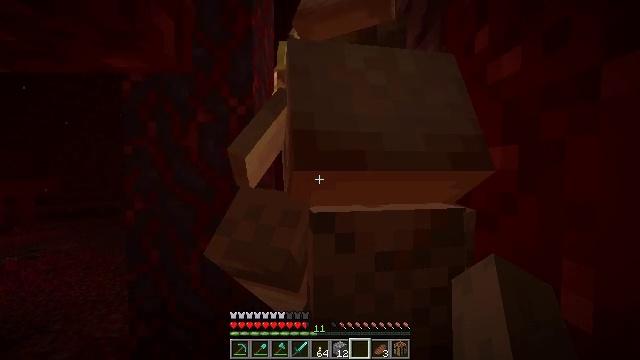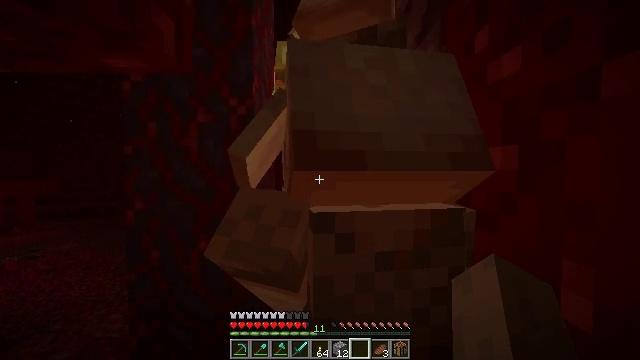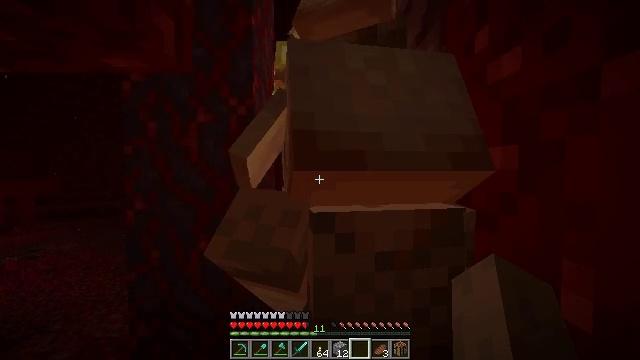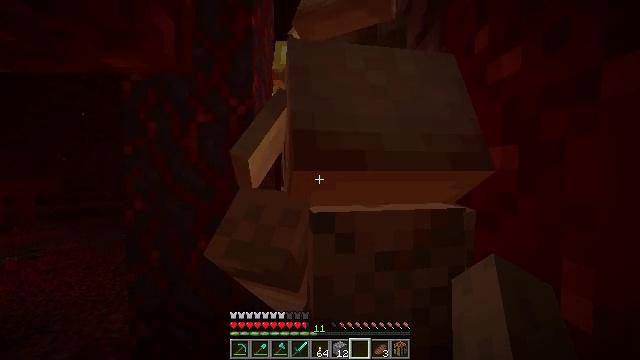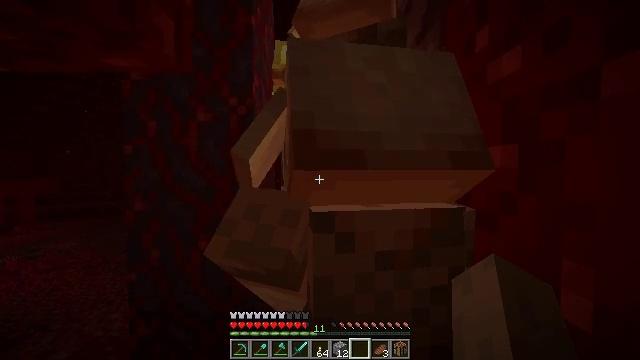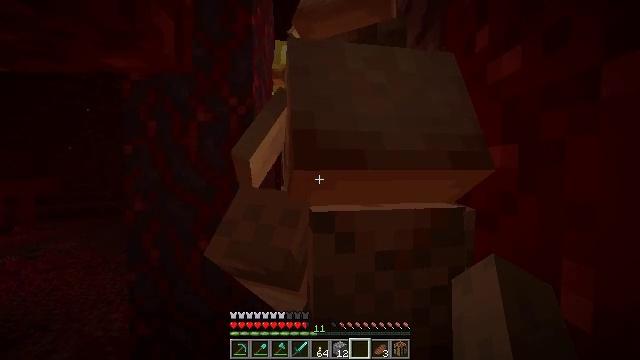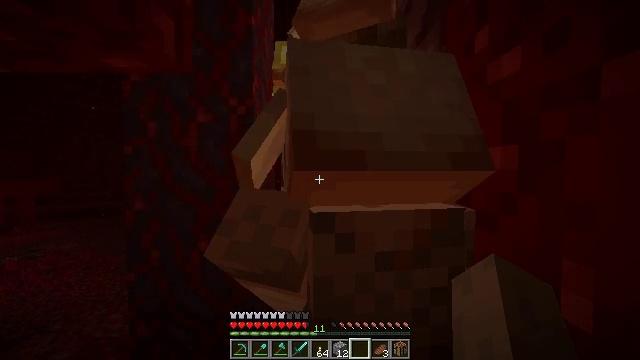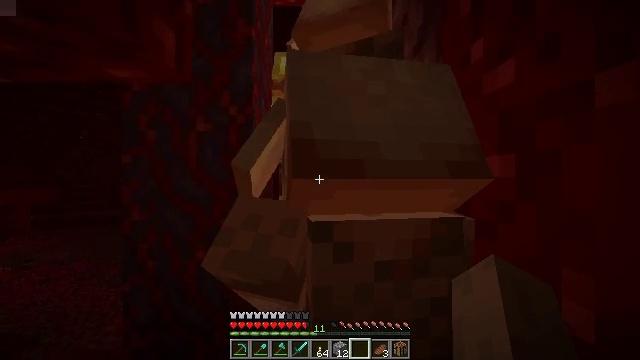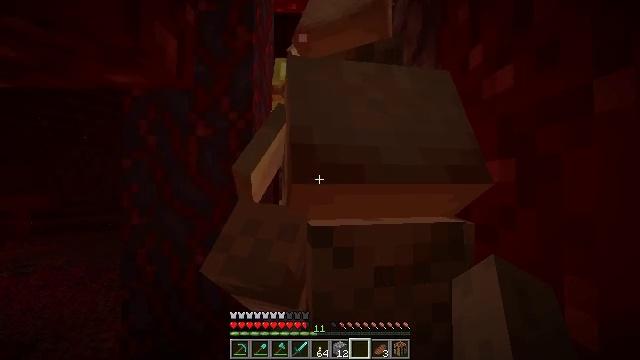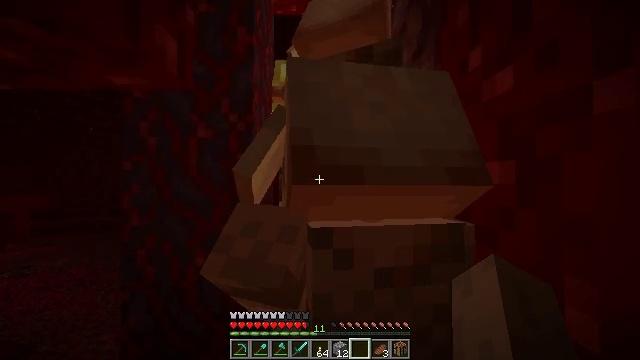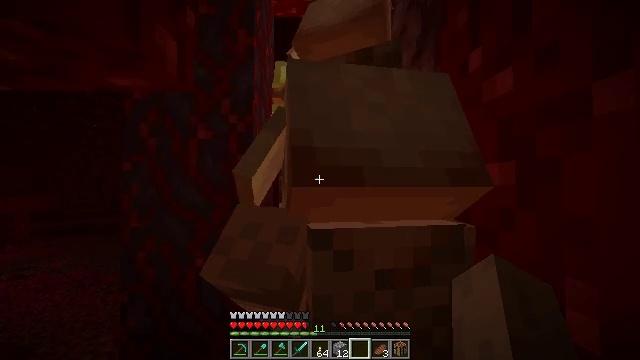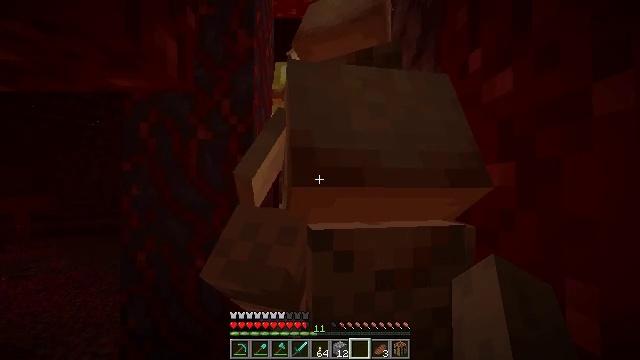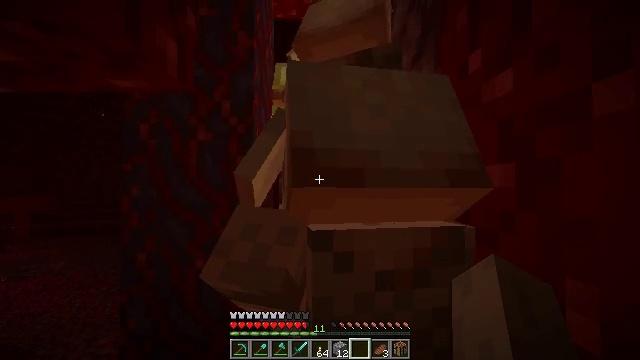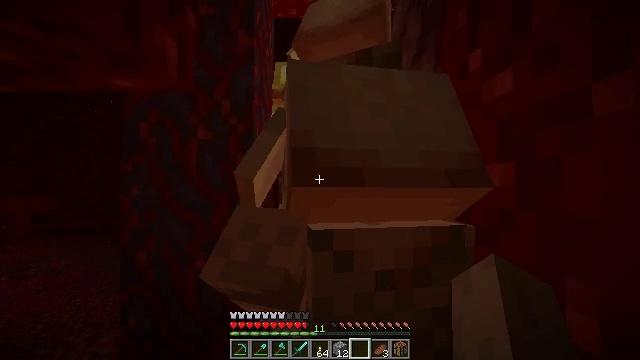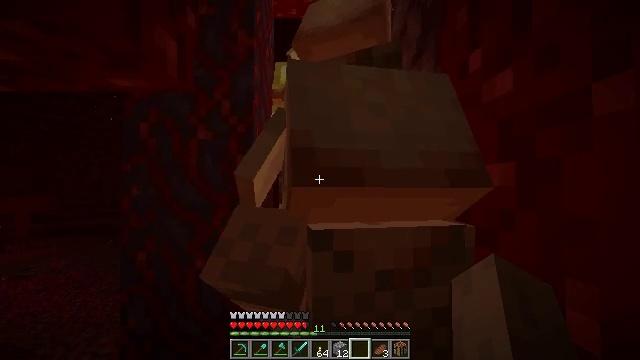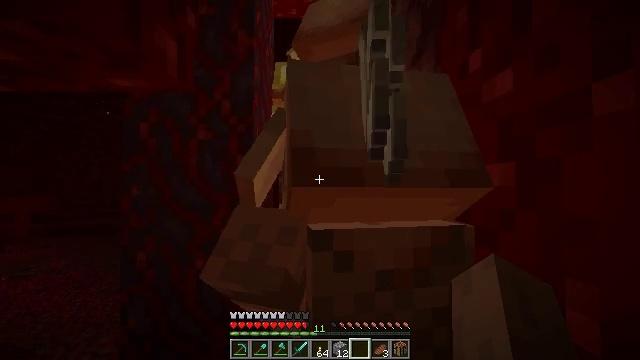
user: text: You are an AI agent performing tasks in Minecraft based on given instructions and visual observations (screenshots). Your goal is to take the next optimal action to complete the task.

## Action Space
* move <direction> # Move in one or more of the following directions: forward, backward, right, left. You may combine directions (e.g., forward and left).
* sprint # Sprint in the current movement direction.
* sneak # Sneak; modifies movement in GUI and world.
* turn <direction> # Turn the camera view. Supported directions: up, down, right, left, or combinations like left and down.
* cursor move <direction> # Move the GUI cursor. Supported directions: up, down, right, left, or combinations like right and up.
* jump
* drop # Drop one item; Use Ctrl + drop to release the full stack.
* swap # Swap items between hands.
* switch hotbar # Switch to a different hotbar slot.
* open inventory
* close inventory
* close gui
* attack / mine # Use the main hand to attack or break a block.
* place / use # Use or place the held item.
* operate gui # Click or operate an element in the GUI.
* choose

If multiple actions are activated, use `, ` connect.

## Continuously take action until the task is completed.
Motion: motion action
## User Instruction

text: Remove a quartz from the inventory.
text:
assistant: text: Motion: no_op
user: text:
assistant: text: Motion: no_op
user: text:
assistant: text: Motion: no_op
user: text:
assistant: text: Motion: no_op
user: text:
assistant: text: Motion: no_op
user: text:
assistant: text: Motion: no_op
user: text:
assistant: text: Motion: turn up
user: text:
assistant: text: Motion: turn up
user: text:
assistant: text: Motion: no_op
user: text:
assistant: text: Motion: no_op
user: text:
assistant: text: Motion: no_op
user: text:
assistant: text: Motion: no_op
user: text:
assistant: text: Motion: no_op
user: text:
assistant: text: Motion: no_op
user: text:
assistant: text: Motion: no_op
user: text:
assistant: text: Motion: no_op
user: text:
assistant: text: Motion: no_op
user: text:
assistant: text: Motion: no_op
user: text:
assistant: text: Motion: no_op
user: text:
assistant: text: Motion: no_op
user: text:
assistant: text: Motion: no_op
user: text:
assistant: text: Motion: open inventory
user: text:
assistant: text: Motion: open inventory
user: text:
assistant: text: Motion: open inventory
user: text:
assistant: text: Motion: no_op
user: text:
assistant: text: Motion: no_op
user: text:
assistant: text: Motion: no_op
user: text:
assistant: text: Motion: no_op
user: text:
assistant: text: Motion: no_op
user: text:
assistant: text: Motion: no_op